Field crop: maize
Growth stage: 2
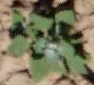
Species: chenopodium